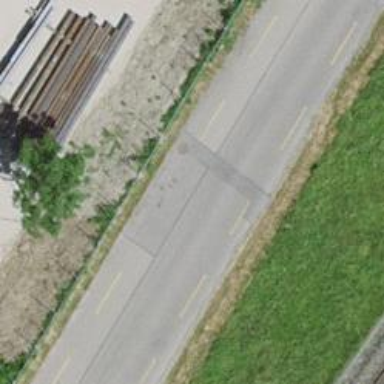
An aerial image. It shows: Unclassified road with cycle lane.